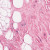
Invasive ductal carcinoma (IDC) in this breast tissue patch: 0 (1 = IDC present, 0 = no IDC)